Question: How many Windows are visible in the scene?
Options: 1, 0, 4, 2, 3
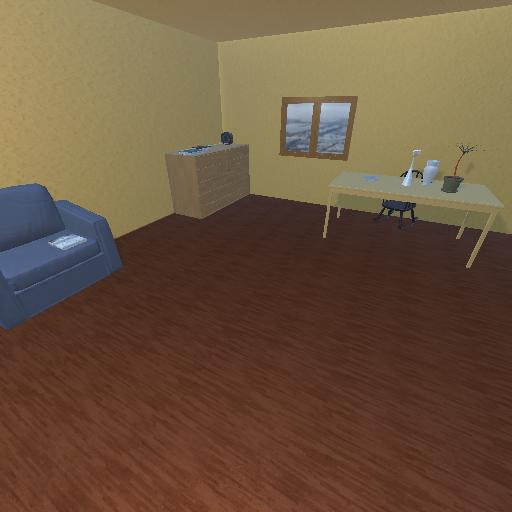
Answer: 1